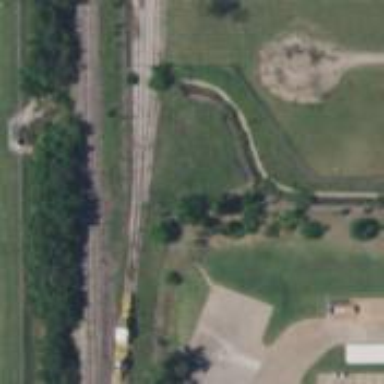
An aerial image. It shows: Rail spur service.